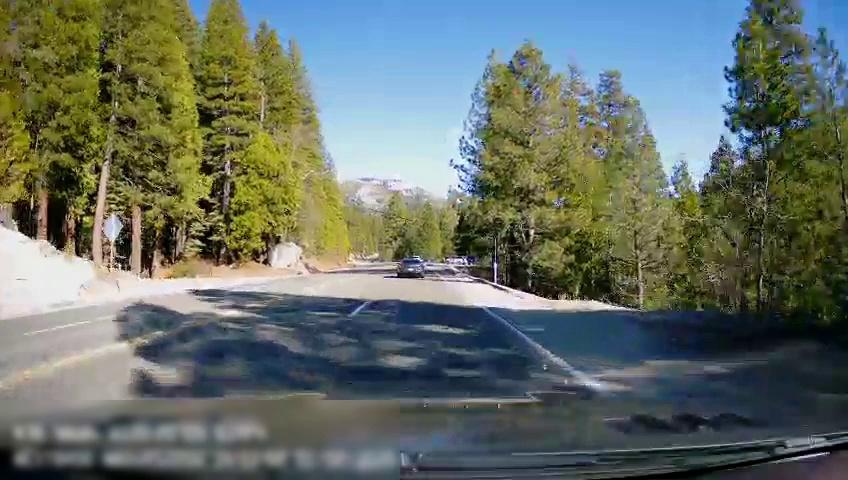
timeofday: Day
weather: Sunny
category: Drivable Space
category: Vehicles | Car
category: Lanes | Opposite Lane
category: Lanes | Current Lane
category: Lanes | Current Lane
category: Lanes | Opposite Lane
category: Lanes | Current Lane
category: Lanes | Opposite Lane